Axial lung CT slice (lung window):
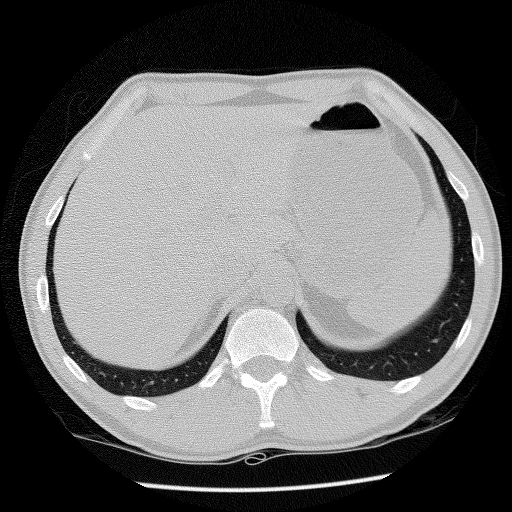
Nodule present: no